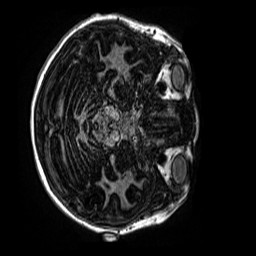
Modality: MP2RAGE
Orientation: axial
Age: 11
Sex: female
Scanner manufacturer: siemens
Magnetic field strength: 3 T
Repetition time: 4 s
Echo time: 0.00299 s